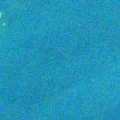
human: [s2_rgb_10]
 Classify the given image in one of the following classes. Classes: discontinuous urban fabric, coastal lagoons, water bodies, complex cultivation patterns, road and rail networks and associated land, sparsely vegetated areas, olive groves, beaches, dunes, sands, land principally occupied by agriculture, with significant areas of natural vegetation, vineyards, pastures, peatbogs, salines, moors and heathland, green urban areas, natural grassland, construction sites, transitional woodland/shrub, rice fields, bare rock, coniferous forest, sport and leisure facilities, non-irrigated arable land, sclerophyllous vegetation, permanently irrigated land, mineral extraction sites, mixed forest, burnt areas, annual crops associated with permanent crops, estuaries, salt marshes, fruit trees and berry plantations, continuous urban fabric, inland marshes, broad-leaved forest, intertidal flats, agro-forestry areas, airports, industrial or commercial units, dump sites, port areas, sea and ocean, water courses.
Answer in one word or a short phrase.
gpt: sea and ocean